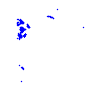
Particle: pion